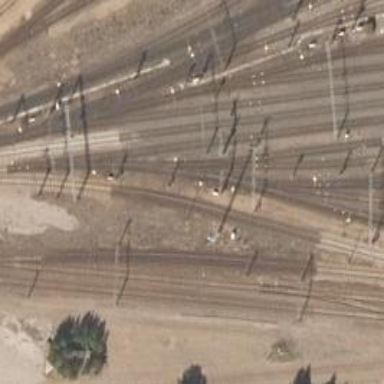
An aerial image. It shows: Railway yard with electrified contact lines.